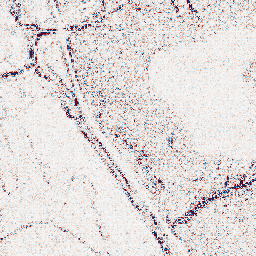
Category: wavelet
Decomposition family: wavelet_reverse_biorthogonal
Decomposition parameters: wavelet: rbio1.3
level: 1
Upsampling method: nearest
Upsampling parameters: scale: 4
Upsampling scale: 4